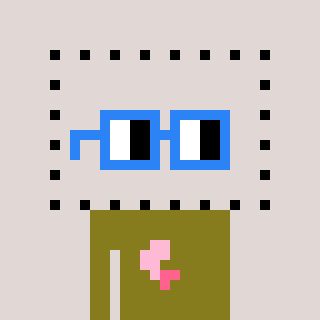
a pixel art character with square blue glasses, a void-shaped head and a gunk-colored body on a warm background